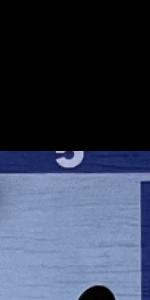
Label: Empty